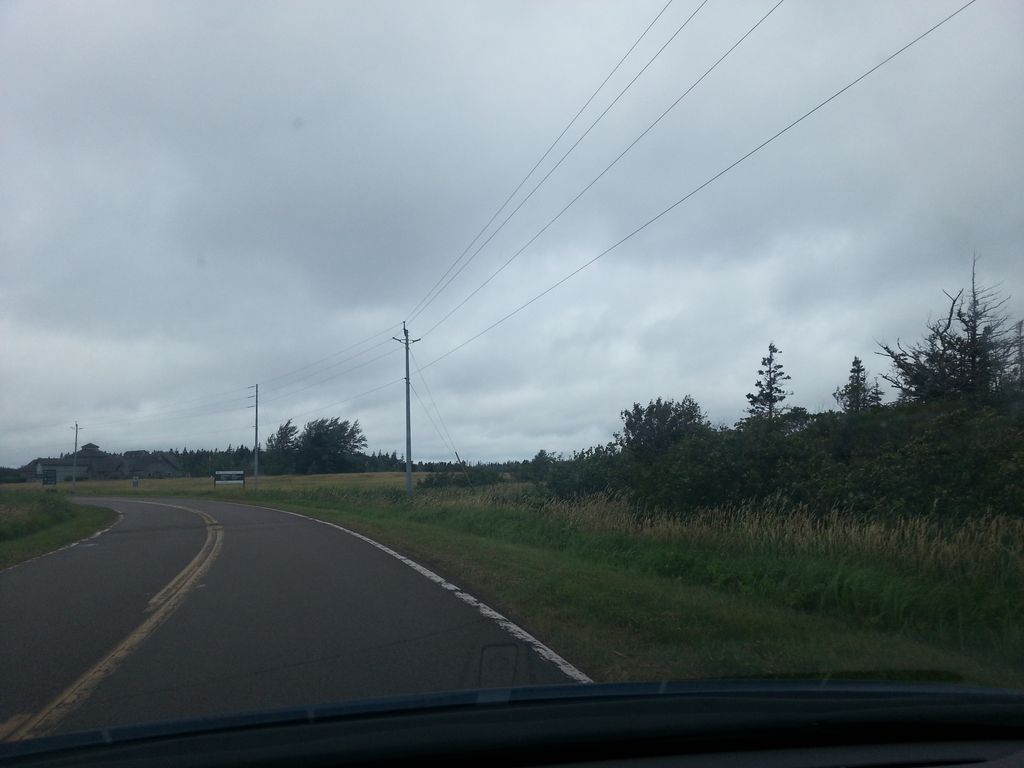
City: charlottetown